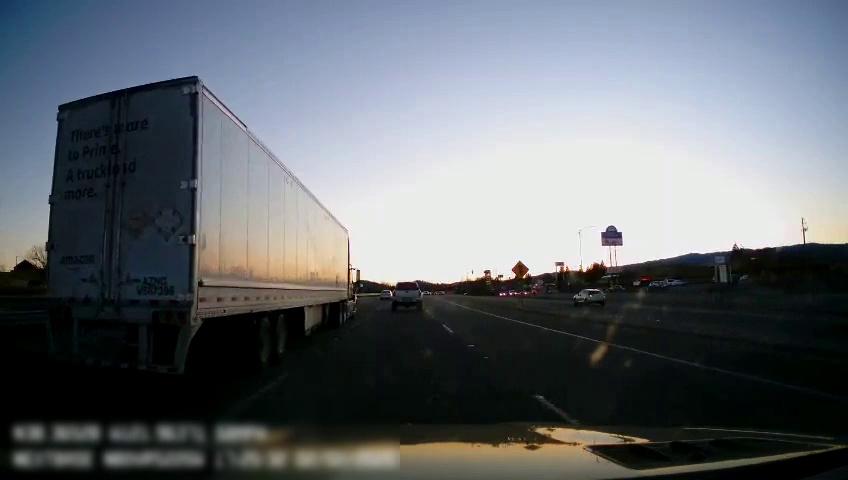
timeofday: Dusk/Dawn/Twilight
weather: Cloudy
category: Drivable Space
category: Vehicles | Car
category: Vehicles | Truck
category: Vehicles | SUV
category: Vehicles | Truck
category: Lanes | Current Lane
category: Lanes | Alternate Lane
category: Lanes | Alternate Lane
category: Traffic | Signs